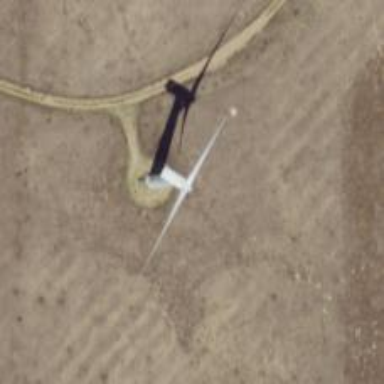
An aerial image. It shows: Wind generator in the form of horizontal axis wind turbine.